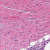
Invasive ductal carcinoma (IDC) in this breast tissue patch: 0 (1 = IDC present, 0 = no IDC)